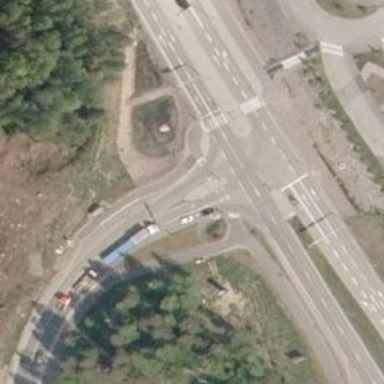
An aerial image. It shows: Asphalt cycleway with crossing.